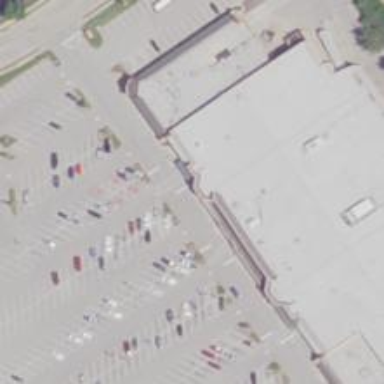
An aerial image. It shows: Supermarket.